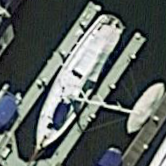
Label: Civil_yacht